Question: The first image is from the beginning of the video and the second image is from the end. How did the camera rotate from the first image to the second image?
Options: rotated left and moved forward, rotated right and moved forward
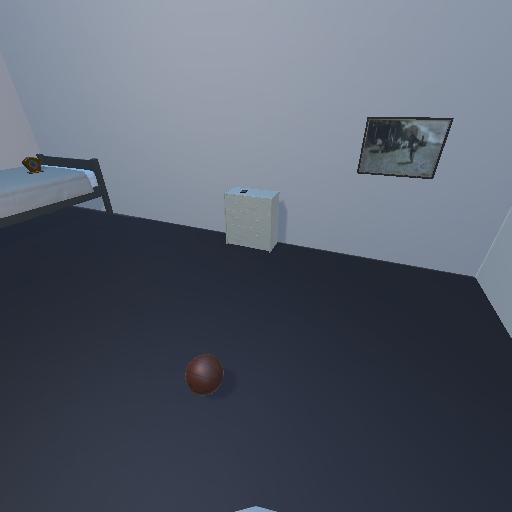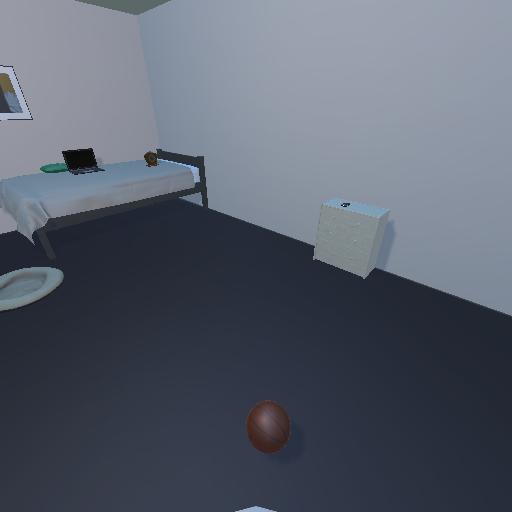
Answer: rotated left and moved forward